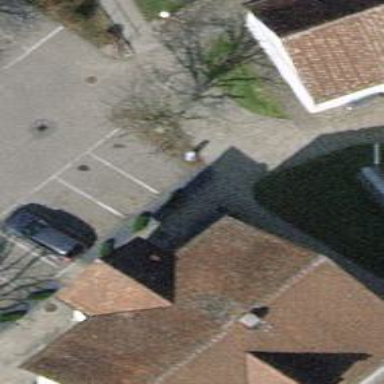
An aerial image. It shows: Toilets are available here.